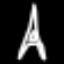
Label: The Eiffel Tower